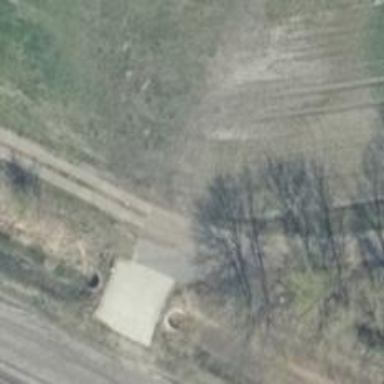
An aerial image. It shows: Dirt track road with grade 4 track type.